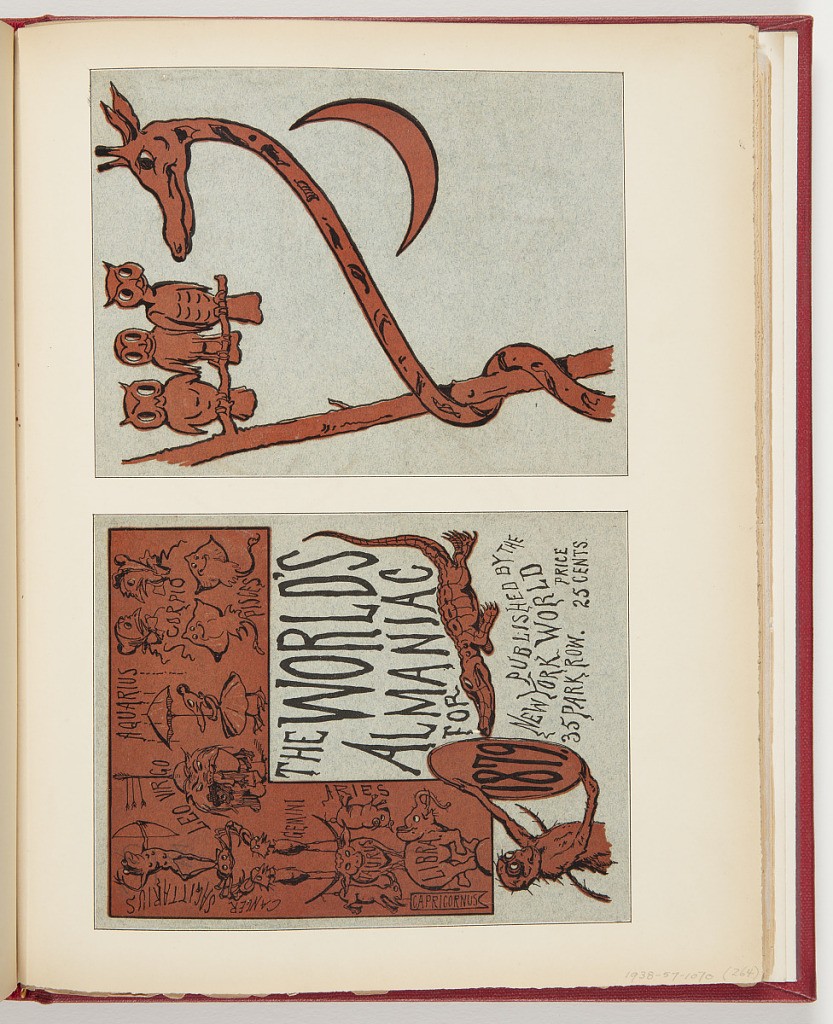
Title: Cover for "The World’s Almaniac for 1879"
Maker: Frederick Stuart Church, American, 1842–1924
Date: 1878
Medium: Printed in black and red ink on paper
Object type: Ephemera
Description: Top; left, tree trunk, with branch, upper right, three owls perched on branch, rightmost owl has head jutted out too look at giraffe. Right, giraffe's neck wrapped around tree trunk. Center right, waxing crescent. Bottom; Illustration for TheWorld's Almaniac for 1879, book cover. Various animals, top animals in the form of zodiac signs; bottom, monkey holding up sign with date; right crocodile or alligator